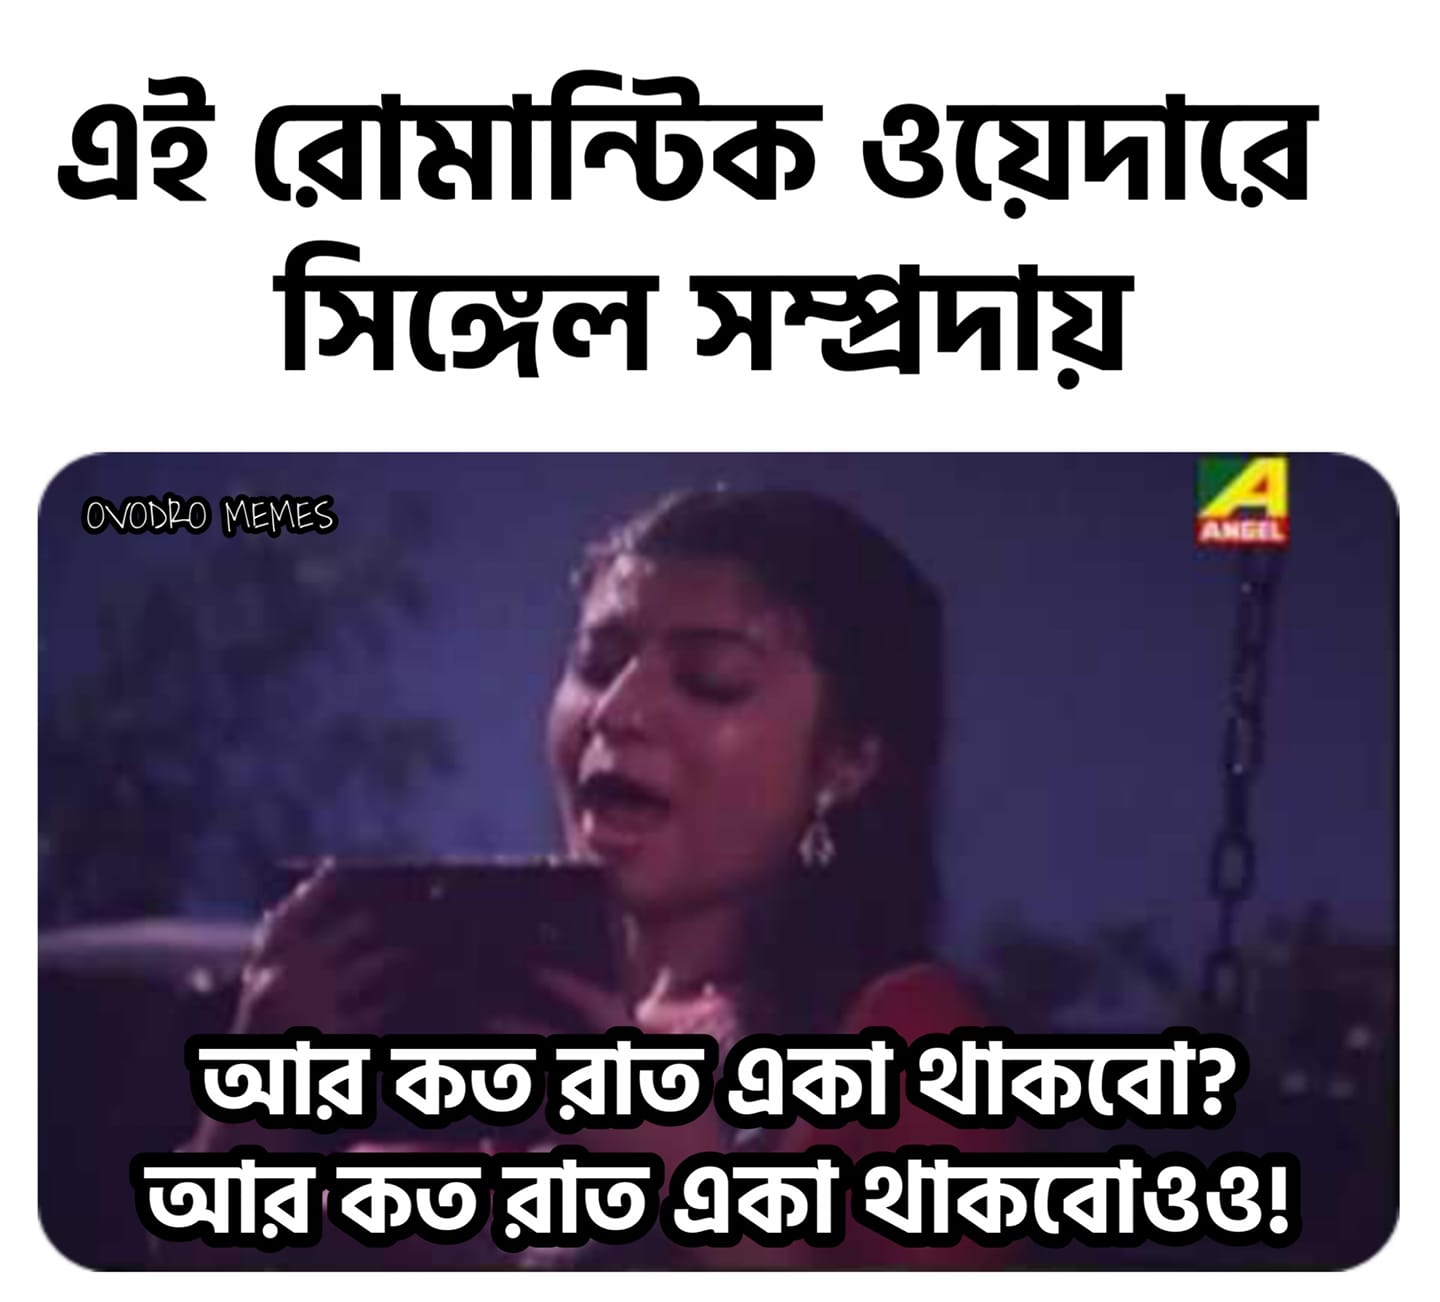
Caption: এই রোমান্টিক ওয়েদারে সিঙ্গেল সম্প্রদায়    আর কত রাত একা থাকবো ? আর কত রাত একা থাকবোওও !
Label: non-hate